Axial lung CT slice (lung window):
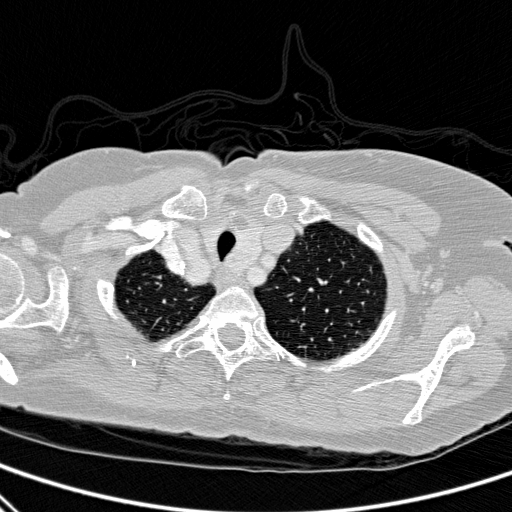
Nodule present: no